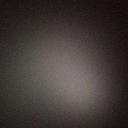
Screen state: off